Field crop: maize
Growth stage: 2
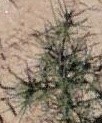
Species: salsola